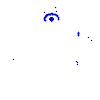
Particle: pion